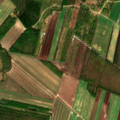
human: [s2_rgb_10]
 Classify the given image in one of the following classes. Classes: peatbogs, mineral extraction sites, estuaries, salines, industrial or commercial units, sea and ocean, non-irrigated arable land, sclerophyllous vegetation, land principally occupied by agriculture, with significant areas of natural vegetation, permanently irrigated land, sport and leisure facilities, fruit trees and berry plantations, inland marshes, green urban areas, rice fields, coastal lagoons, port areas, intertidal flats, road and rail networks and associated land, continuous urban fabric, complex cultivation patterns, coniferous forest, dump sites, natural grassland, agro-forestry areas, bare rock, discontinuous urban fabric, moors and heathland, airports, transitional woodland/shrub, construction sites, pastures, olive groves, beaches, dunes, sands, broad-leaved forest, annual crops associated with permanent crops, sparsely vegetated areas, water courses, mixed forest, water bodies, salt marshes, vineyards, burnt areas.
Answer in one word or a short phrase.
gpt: non-irrigated arable land, land principally occupied by agriculture, with significant areas of natural vegetation, mixed forest, transitional woodland/shrub